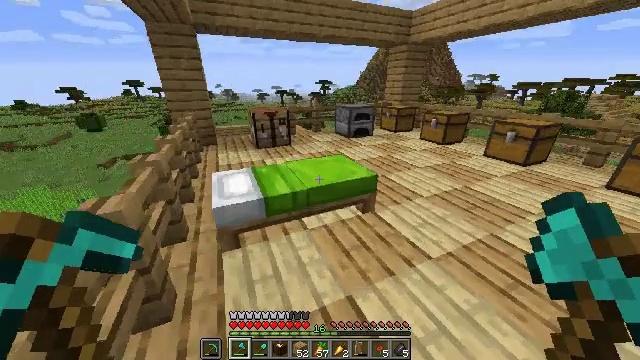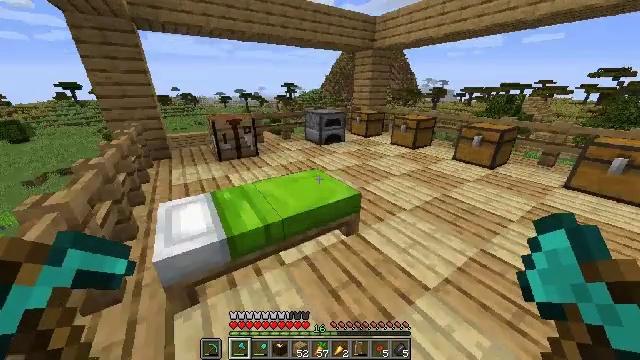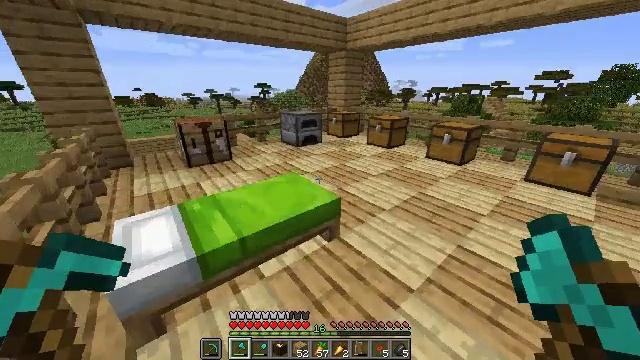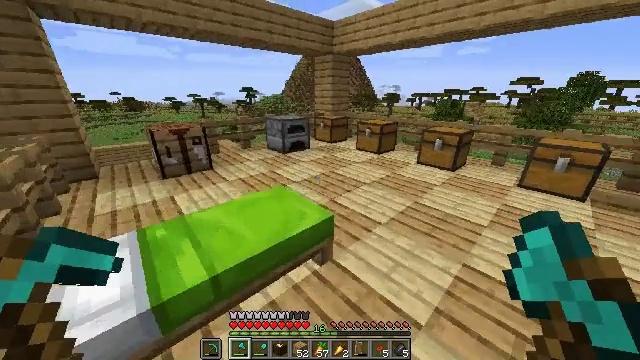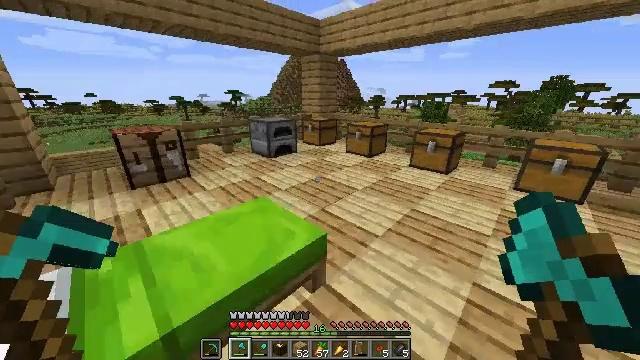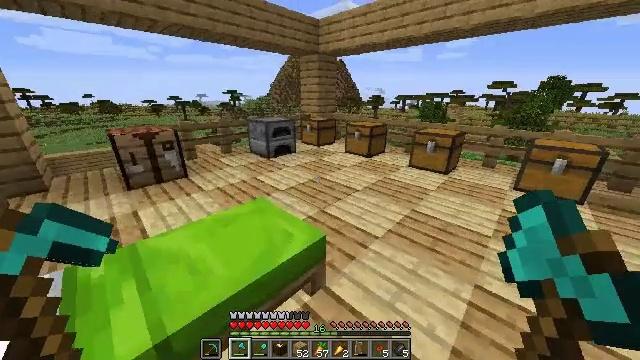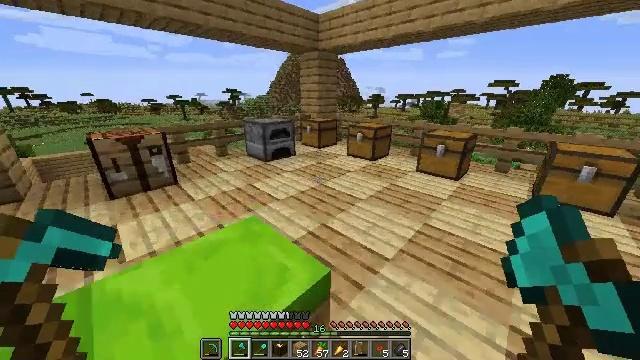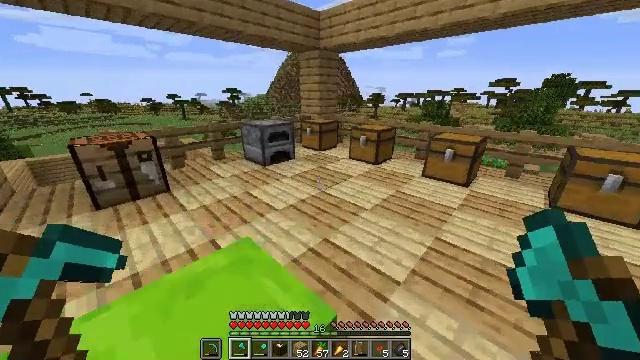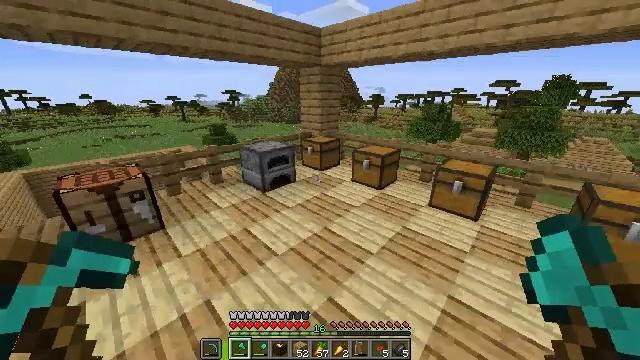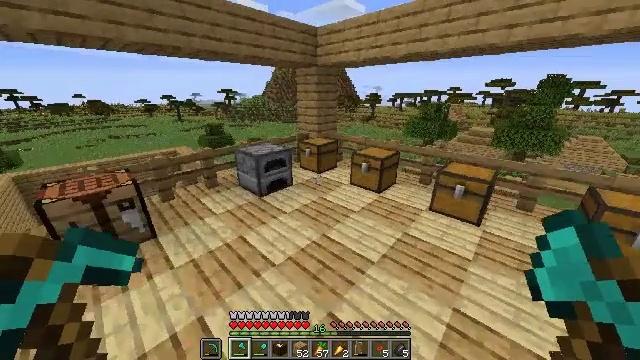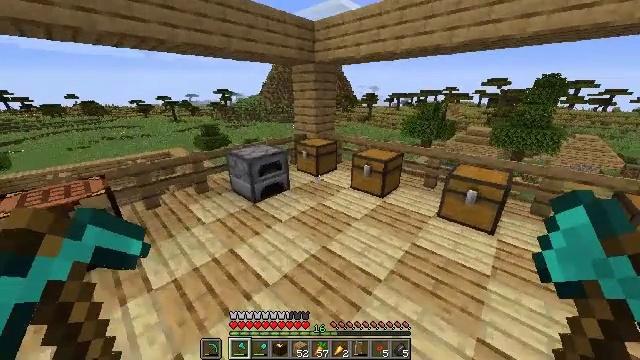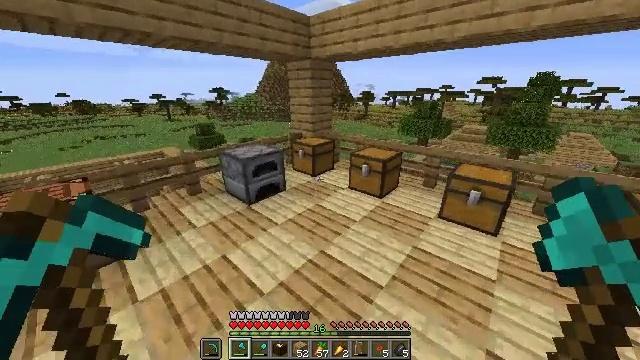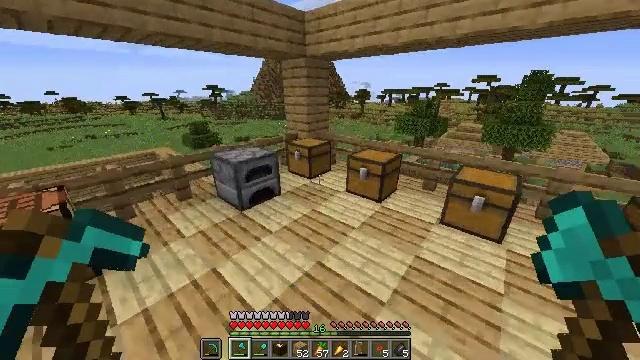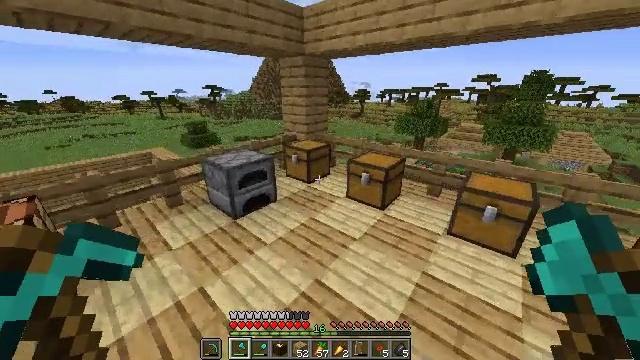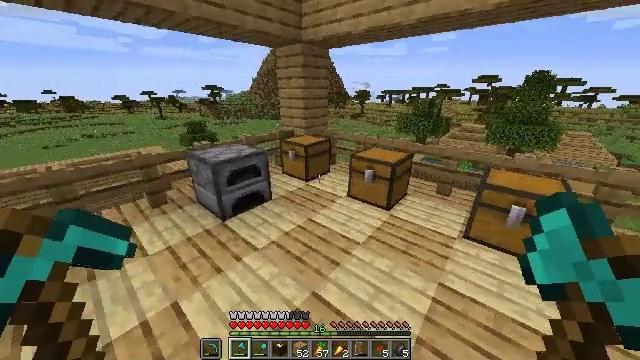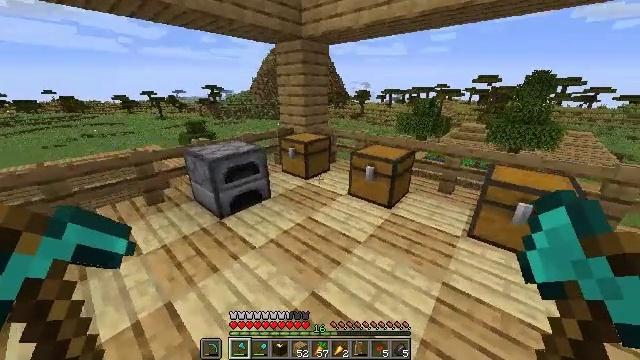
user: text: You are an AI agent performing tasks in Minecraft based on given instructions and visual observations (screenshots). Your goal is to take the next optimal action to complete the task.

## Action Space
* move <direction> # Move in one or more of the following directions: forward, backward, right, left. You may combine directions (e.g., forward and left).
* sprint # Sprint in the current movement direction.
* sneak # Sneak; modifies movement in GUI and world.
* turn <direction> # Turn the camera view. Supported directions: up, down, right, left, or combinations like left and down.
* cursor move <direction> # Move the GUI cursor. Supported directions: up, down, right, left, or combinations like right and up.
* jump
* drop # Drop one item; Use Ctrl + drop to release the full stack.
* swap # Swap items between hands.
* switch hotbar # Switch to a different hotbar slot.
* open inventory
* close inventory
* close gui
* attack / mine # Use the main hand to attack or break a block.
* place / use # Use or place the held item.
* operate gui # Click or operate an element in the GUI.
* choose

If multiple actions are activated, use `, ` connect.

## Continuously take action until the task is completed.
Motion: motion action
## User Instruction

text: Create a fletching table using wood planks and flint.
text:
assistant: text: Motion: move forward, sprint, turn right
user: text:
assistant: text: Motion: move forward, sprint, turn right
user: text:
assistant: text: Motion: move forward, sprint, turn right
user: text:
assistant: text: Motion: move forward, sprint, turn right
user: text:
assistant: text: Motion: move forward, sprint
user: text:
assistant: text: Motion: move forward, sprint
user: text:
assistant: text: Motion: move forward, sprint
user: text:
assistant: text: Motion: move forward, sprint
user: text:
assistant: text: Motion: move forward, sprint
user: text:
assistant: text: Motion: move forward, sprint
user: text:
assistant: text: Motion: move forward, sprint
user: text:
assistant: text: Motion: move forward, sprint, turn right
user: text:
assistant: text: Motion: move forward, sprint
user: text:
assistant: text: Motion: move forward, sprint
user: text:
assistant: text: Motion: move forward, sprint
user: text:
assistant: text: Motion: move forward, sprint
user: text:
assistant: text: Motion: move forward, sprint, turn left and up
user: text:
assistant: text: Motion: move forward, sprint
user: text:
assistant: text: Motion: move forward, sprint
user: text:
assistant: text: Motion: move forward, sprint, use / place
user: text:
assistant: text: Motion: move forward, use / place
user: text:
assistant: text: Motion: move forward, use / place
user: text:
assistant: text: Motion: move forward
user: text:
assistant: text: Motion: move forward
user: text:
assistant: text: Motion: move forward, open gui
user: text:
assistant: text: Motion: no_op
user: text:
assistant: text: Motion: no_op
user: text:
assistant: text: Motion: no_op
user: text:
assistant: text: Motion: no_op
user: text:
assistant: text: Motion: no_op